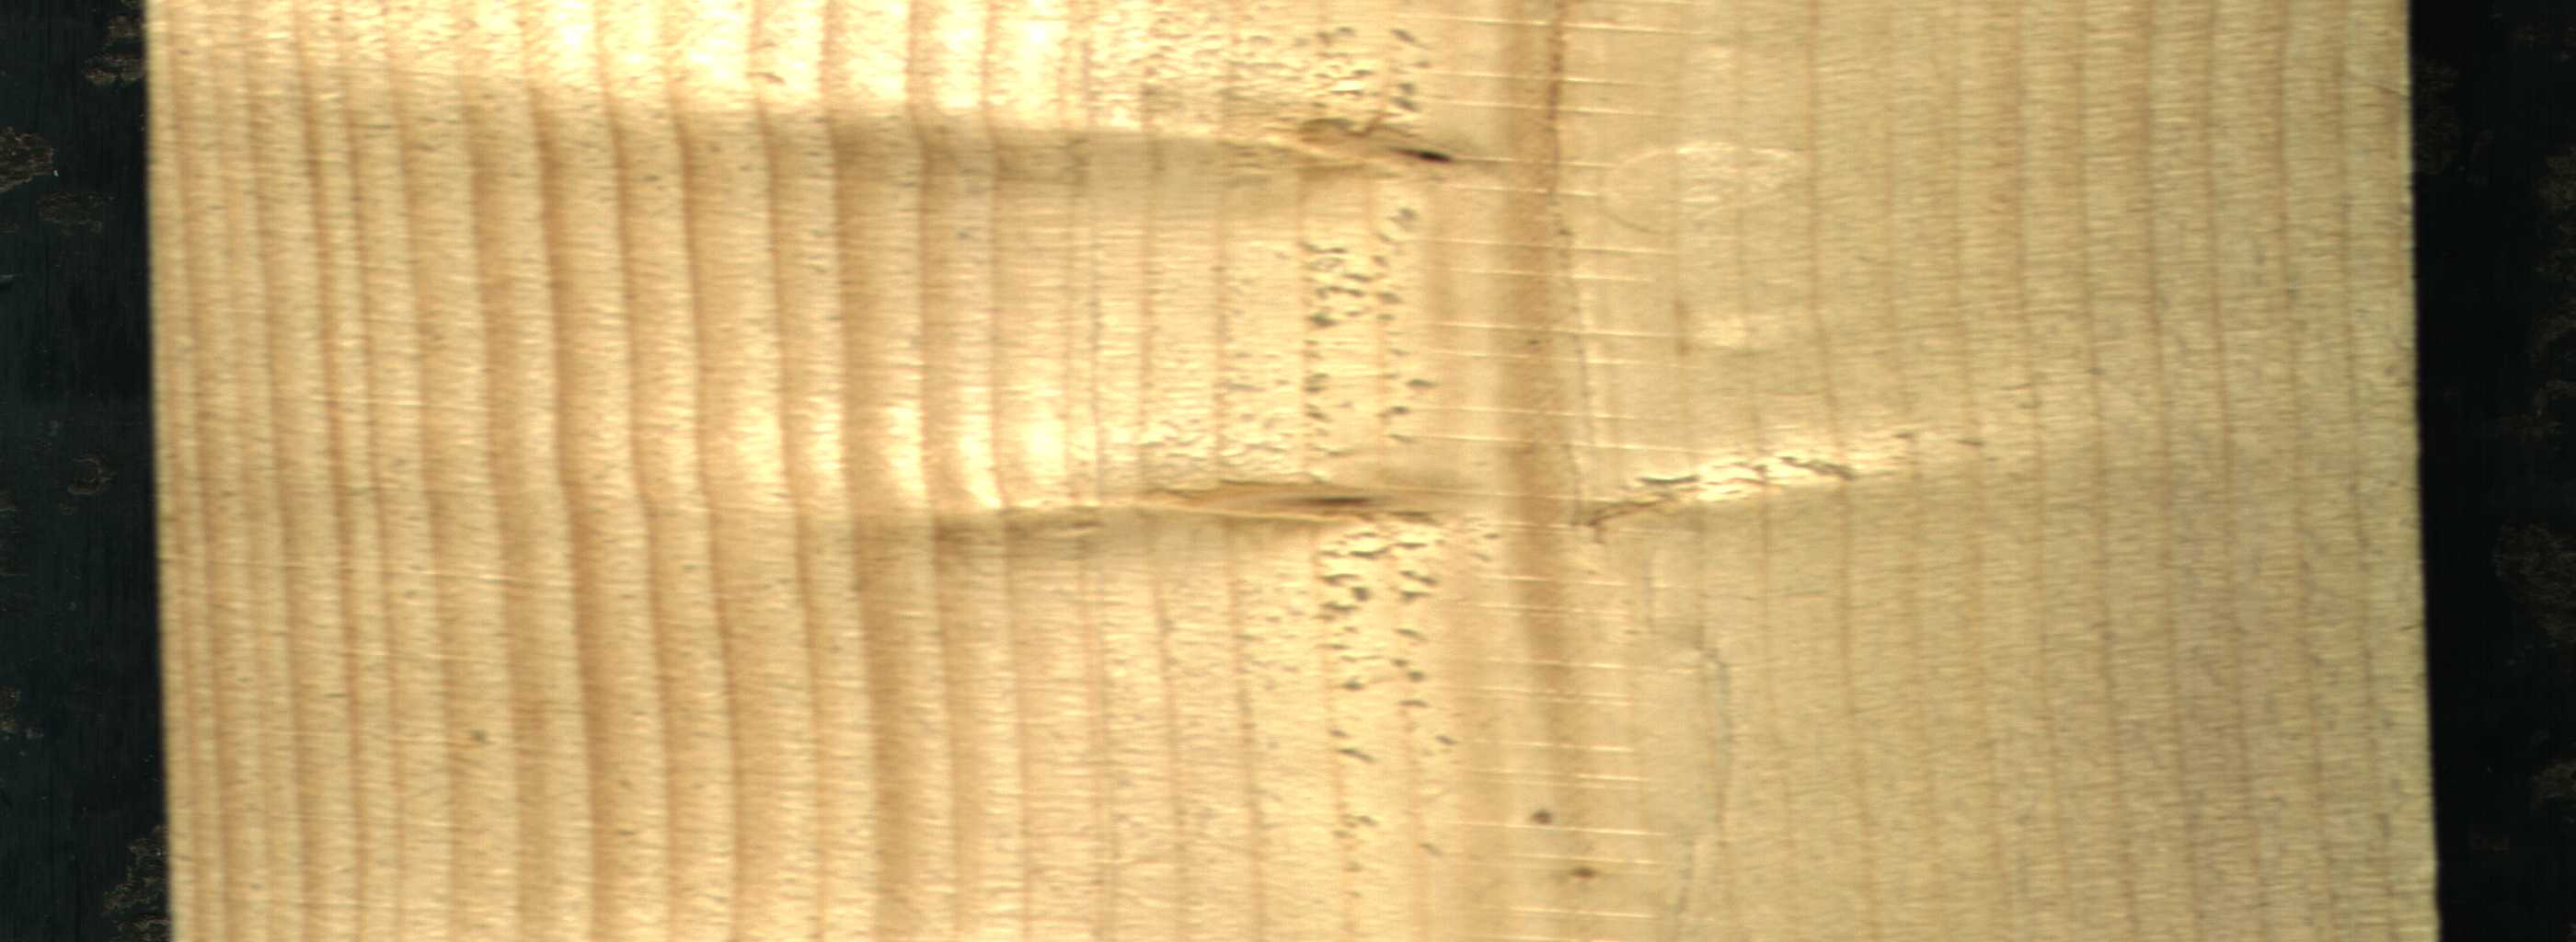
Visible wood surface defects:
Dead_Knot
Live_Knot